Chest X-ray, PA view. Patient: 12 years old, sex M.
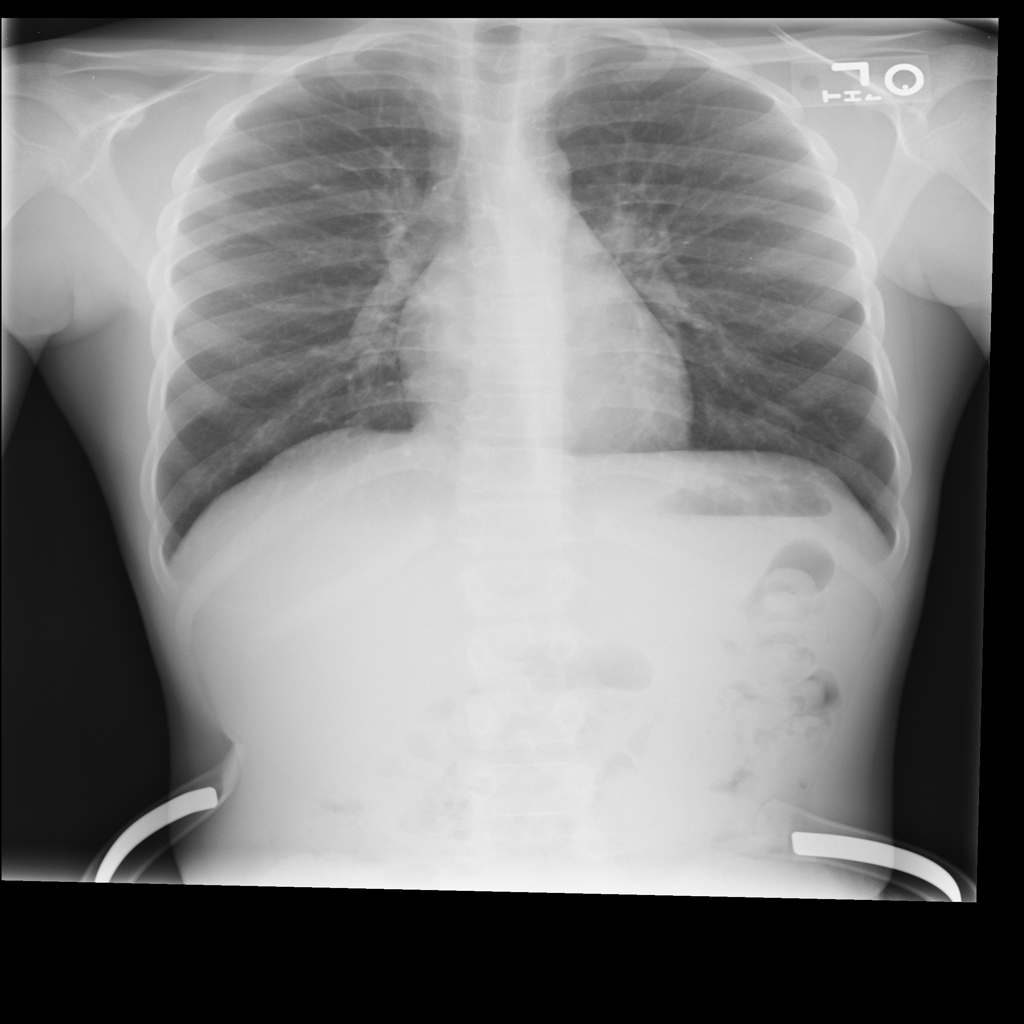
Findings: No Finding